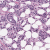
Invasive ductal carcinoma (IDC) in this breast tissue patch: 1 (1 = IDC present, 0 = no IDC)